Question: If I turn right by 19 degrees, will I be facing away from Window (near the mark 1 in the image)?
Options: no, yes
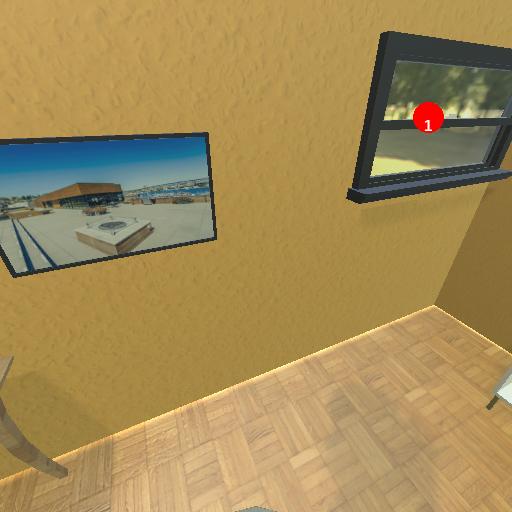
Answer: no